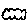
Label: cloud